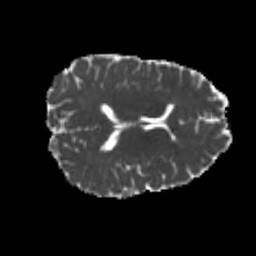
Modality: MD
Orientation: axial
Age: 20
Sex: female
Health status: healthy
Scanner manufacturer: philips
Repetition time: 7.393 s
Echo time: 0.08599 s